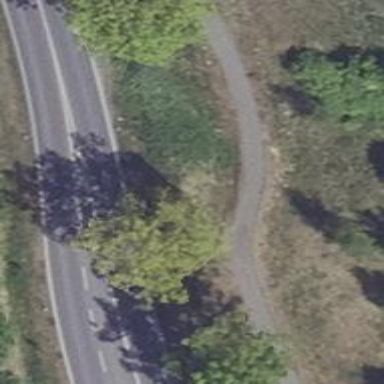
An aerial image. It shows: Row of deciduous broadleaved trees.